Field crop: maize
Growth stage: 1
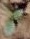
Species: datura